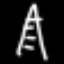
Label: The Eiffel Tower